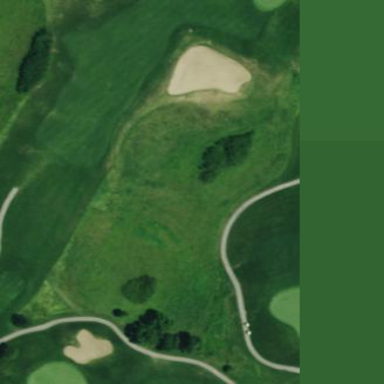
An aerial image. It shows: Rough area in golf course.